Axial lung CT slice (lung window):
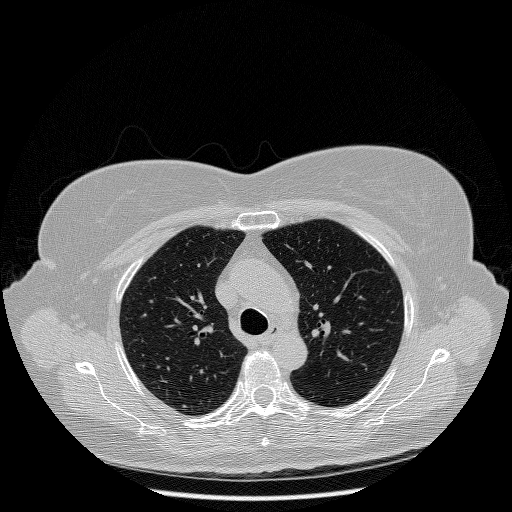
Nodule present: no